Question: Using sympy, I need to replace all occurrence of 'exp(C+anything)' with 'C*exp(anything)'. Because 'exp(C)' is constant, I just write at as 'C'.
I can do this for one occurrence of 'exp' in the expression. But do not how to do it if there are than one instance.
For example, for one instance, as in 'x+exp(C_0+3*x)+3*y', I need to change it to 'x+C_0*exp(3*x)+3*y'
For one instance, this seems to work after some trial and error
'''
from sympy import *
x,y,C_0 = symbols('x y C_0')
expr=x+exp(C_0+3*x)+3*y
#first check if exp is in the expression
if any([isinstance(a, exp) for a in preorder_traversal(expr)]):
p_1=Wild('p1');p_2=Wild('p_2');p_3=Wild('p_3')
r=(p_1+exp(C_0+p_2)+p_3).matches(expr)
expr.subs(exp(C_0+r[p_2]),C_0*exp(r[p_2]))
'''
Which gives
'''
C_0*exp(3*x) + x + 3*y
'''
But what about something like 'x+exp(C_0+3*x)+3*y+exp(C_0+30*x+y)' which I need to change to 'x+C_0*exp(3*x)+3*y+C_0*exp(30*x+y)' I can't make special pattern match for each possible case. I need a way to change occurrences
In Mathematica, I do the above as follows
'''
expr = x + Exp[c + 3*x]*3*y + 3*y + Exp[c + 30*x + y]
expr /. Exp[c + any_] :> (c Exp[any])
'''
Which gives

I actually prefer to tell Python just to change 'exp(C+anything)' to 'C*exp(anything)' without having to give pattern for the overall expression, since that can change in many way.
I am sure the above is also possible in python/sympy. Any hints how to do it?
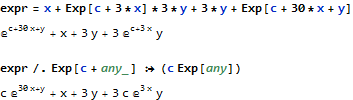
Answer: I would look for function 'exp' inside of the expression, check whether its argument is 'Add', and then whether 'C_0' is among the arguments of 'Add'. Then build a thing to replace 'exp' with. Consider the following:
'''
from sympy import *
x, y, C_0 = symbols('x y C_0')
expr = x + exp(C_0+3*x) + 3*y + exp(y+C_0+30*x) - exp(x+y-C_0) + exp(x*y)
exp_sum = [(a, a.args[0].args) for a in preorder_traversal(expr) if a.func == exp and a.args[0].func == Add]
exp_sum = [p for p in exp_sum if C_0 in p[1]]
new_exp = [C_0*exp(Add(*[x for x in p[1] if x != C_0])) for p in exp_sum]
for (old, new) in zip(exp_sum, new_exp):
expr = expr.subs(old[0], new)
'''
Initially, 'exp_sum' contains all parts of the form 'exp(Add(...))'. After that it's filtered down to sums containing 'C_0'. New exponentials are formed by taking all summands that are not 'C_0', adding them, applying 'exp' and multiplying by 'C_0'. Then substitution happens.
To clarify the process, here is what 'exp_sum' is in the above example: a list of tuples (exponential and the summands inside):
'''
[(exp(C_0 + 3*x), (C_0, 3*x)), (exp(C_0 + 30*x + y), (C_0, y, 30*x))]
'''
And this is 'new_exp'
'''
[C_0*exp(3*x), C_0*exp(30*x + y)]
'''
Finally, 'expr' at the end:
'''
C_0*exp(3*x) + C_0*exp(30*x + y) + x + 3*y + exp(x*y) - exp(-C_0 + x + y)
'''
Notice that exp(-C_0...) is not affected by the change; it's not a part of the pattern.